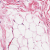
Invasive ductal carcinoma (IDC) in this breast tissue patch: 0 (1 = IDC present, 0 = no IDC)